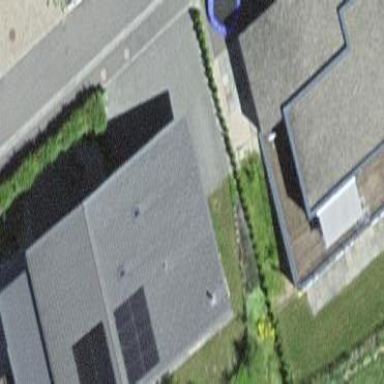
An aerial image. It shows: Residential building.